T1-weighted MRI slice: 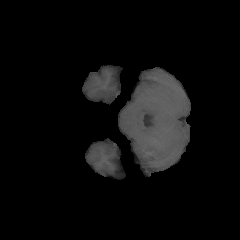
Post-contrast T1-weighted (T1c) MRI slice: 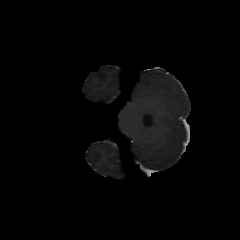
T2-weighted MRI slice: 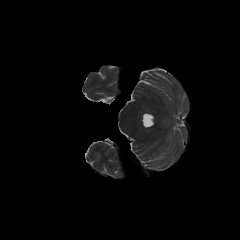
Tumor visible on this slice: no